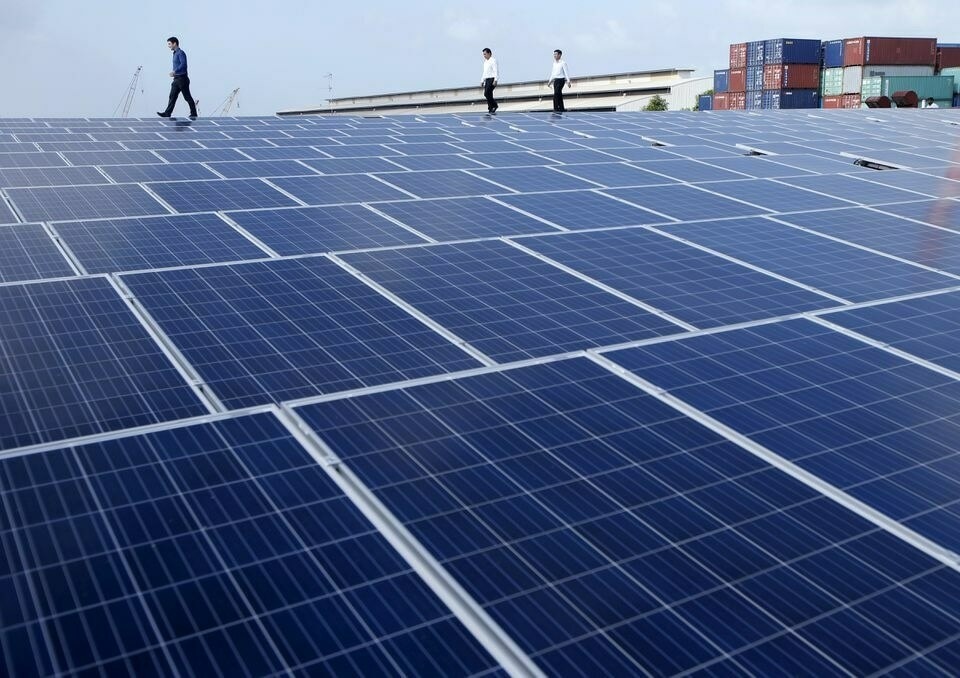
Label: Clean